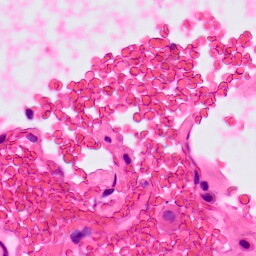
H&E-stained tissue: Lung